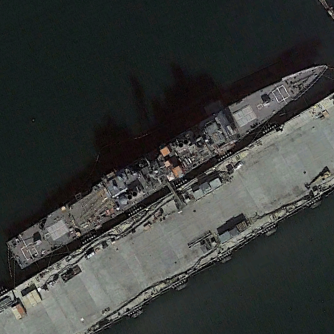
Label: cruiser